九年级 · 变换几何
如图, 将 $30^{\circ}$ 的三角尺以直角顶点 $A$ 为旋转中心顺时针旋转,

   使点 $C$ 落在边 $B C$ 的 $C^{\prime}$ 处, 则其旋转角的大小为 ( )

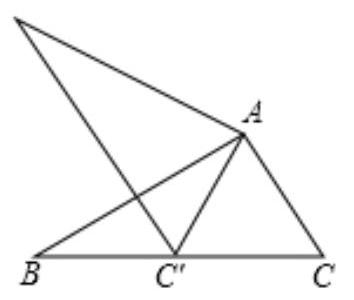
A. $30^{\circ}$
   B. $60^{\circ}$
   C. $90^{\circ}$
   D. $150^{\circ}$

答案: B
解析: 旋转的性质可得 $A C=A C^{\prime}$, 且 $\angle C=60$, 可证 $\triangle A C C^{\prime}$ 是等边三角形, 即可求解.

【详解】 $\because$ 将 $30^{\circ}$ 的三角尺以直角顶点 $A$ 为旋转中心顺时针旋转,

$\therefore A C=A C^{\prime}$, 且 $\angle C=60^{\circ}$

$\therefore \triangle A C C^{\prime}$ 是等边三角形,

$\therefore \angle C A C^{\prime}=60^{\circ}$,

故选 B.

【点睛】本题考查了旋转的性质, 等边三角形的判定和性质, 熟练运用旋转的性质是本题的关键.